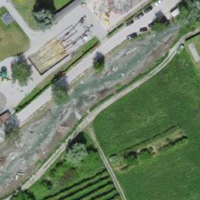
EUNIS habitat code: 55
Species observed at this site:
Vicia tenuifolia
Ornithogalum umbellatum